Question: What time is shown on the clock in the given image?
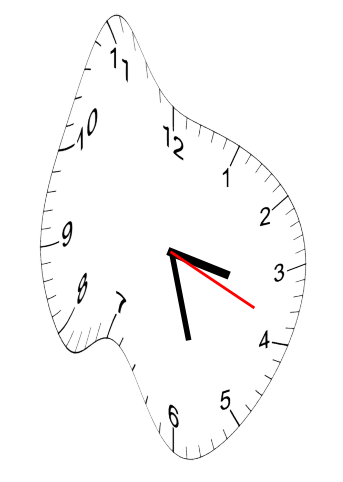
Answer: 03:27:19